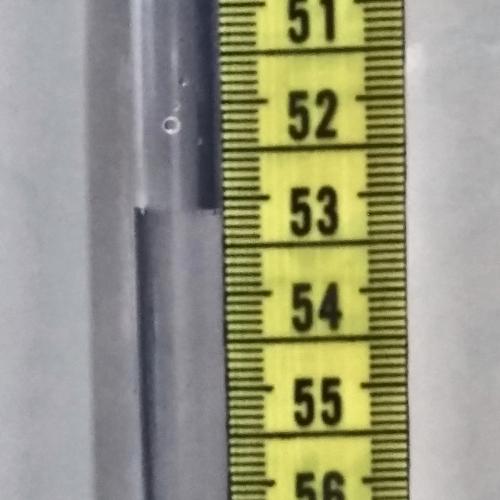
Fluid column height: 53.1 cm